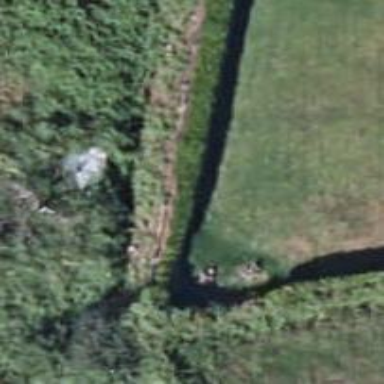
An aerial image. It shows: Fence is in the image.